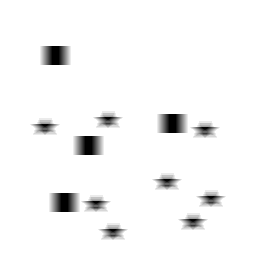
Squares: 4
Triangles: 0
Stars: 8
Total shapes: 12